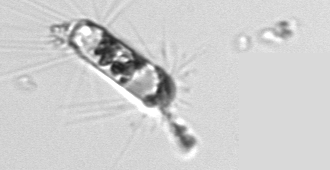
Label: Corethron_hystrix